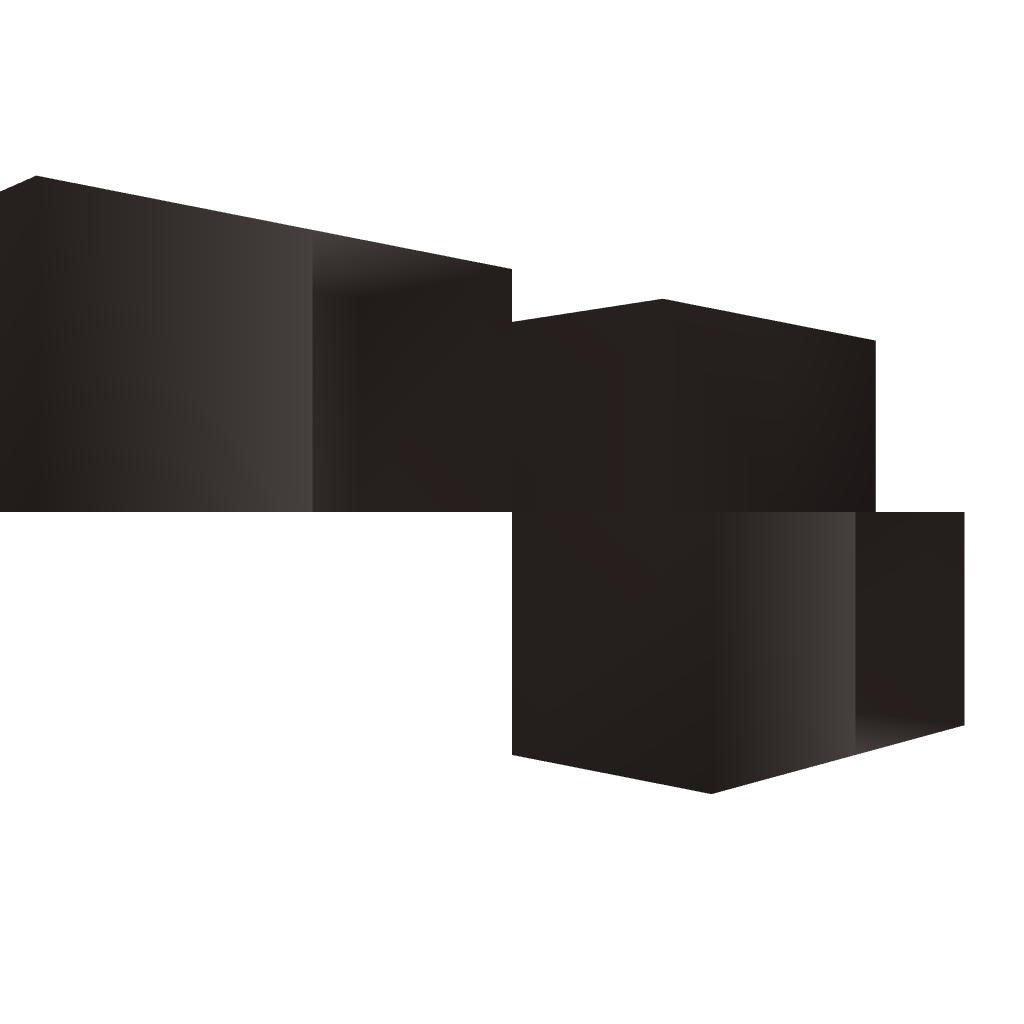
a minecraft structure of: Fireworks Crafting Set